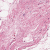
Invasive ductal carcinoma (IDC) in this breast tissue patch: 0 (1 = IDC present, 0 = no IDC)